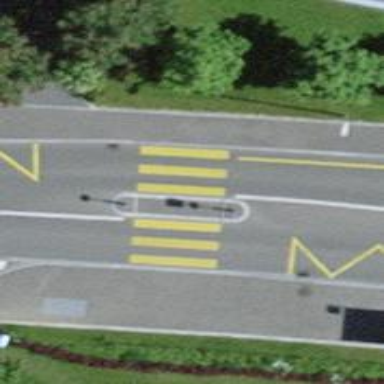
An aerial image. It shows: Marked crossing with zebra crossing. There is island at the crossing.